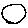
Label: circle